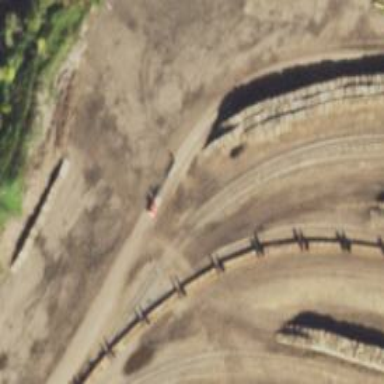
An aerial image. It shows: Single-track railway spur.